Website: slack
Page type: billing-address
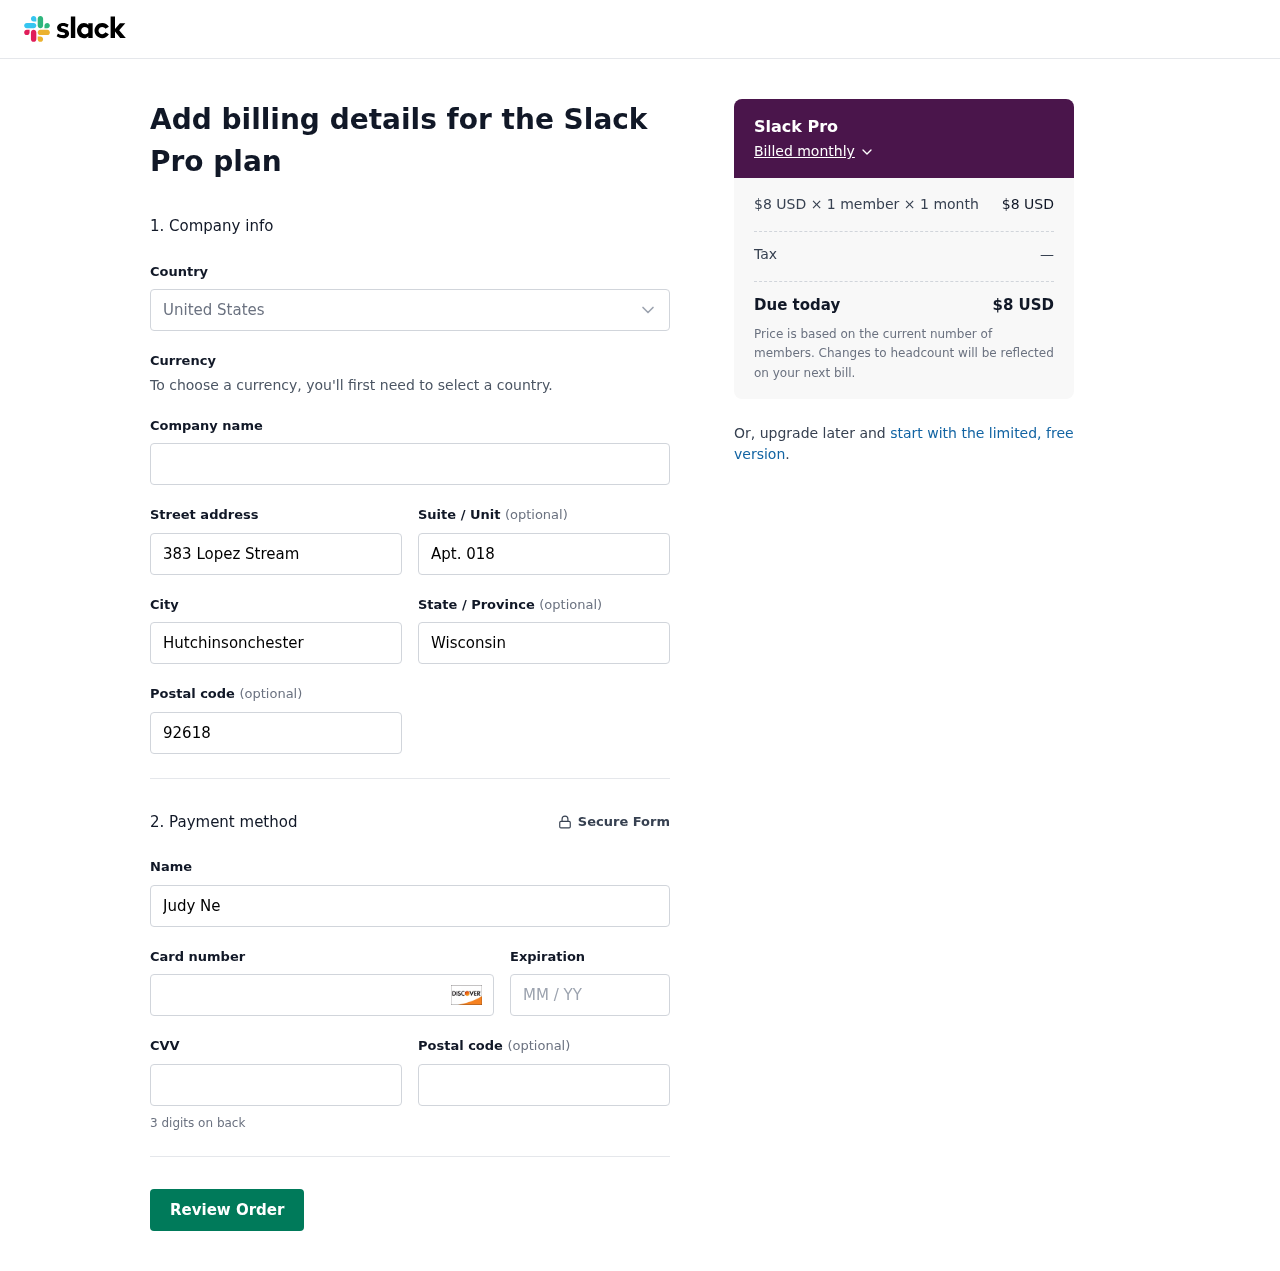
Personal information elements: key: PII_CARD_CVV
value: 365
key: PII_CARD_EXPIRY
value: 09/28
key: PII_CARD_NUMBER
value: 6515 7038 9940 2287
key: PII_CITY
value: Hutchinsonchester
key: PII_COUNTRY
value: United States
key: PII_FULLNAME
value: Judy Nelson
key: PII_POSTCODE
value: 92618
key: PII_POSTCODE2
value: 45019
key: PII_STATE
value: Wisconsin
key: PII_STREET
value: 383 Lopez Stream
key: PII_STREET2
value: Apt. 018
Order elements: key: ORDER_PLAN_PRICE
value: $8 USD
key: ORDER_NUM_MEMBERS
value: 1 member
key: ORDER_NUM_MONTHS
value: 1 month
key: ORDER_SUBTOTAL
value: $8 USD
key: ORDER_TAX
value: —
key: ORDER_TOTAL
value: $8 USD